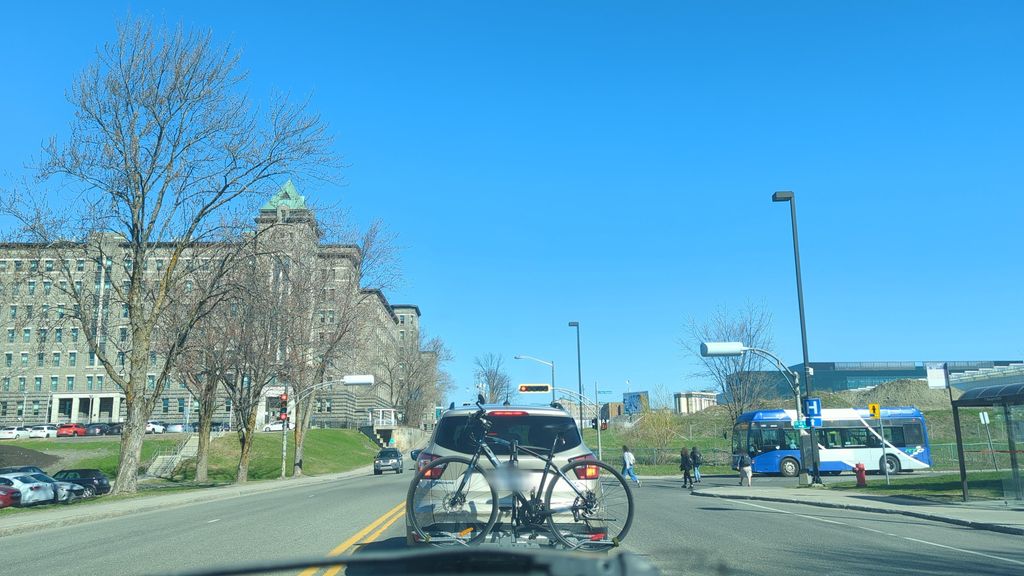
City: quebec_city